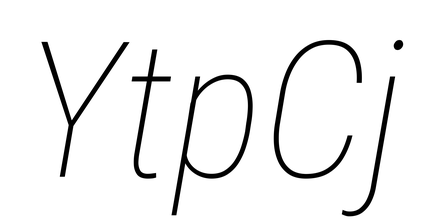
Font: Roboto-Italic_Condensed_Thin_Italic